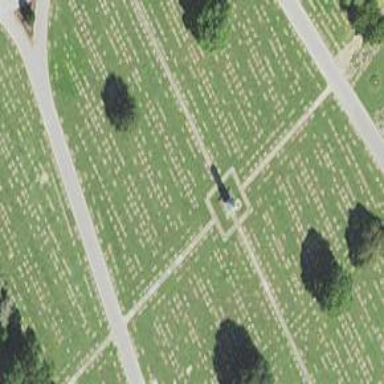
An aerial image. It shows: Memorial site with historic significance.